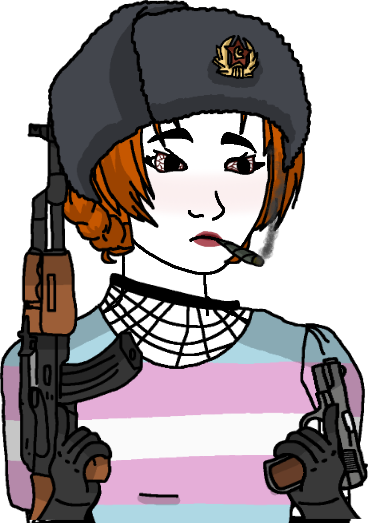
Label: 5_Doomer_Girl